Interaction volume radius: 5 \u00c5
Interaction volume height: 15 \u00c5
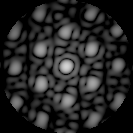
Disorder parameter: 0.2193